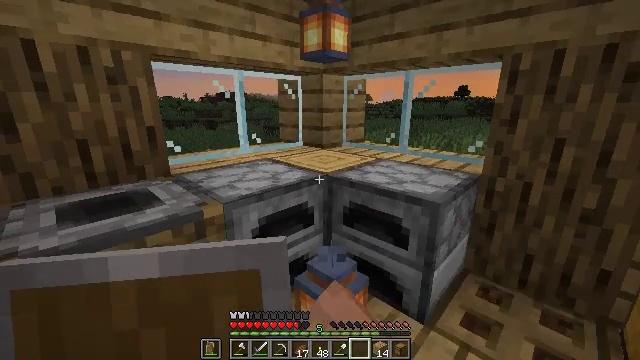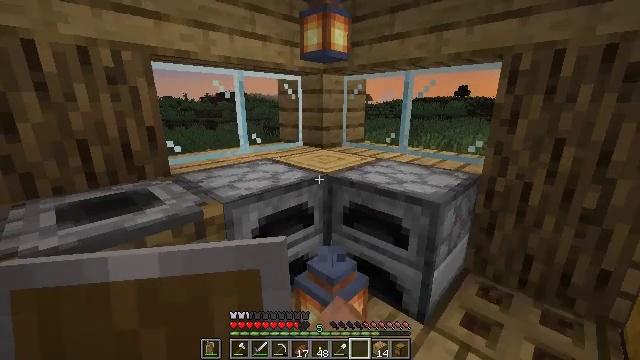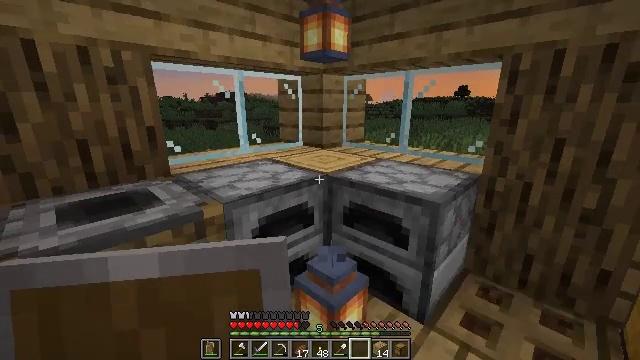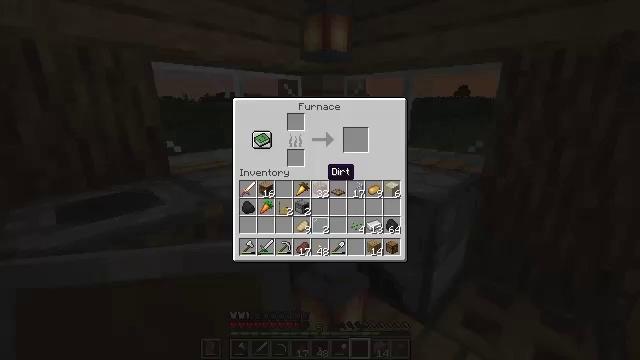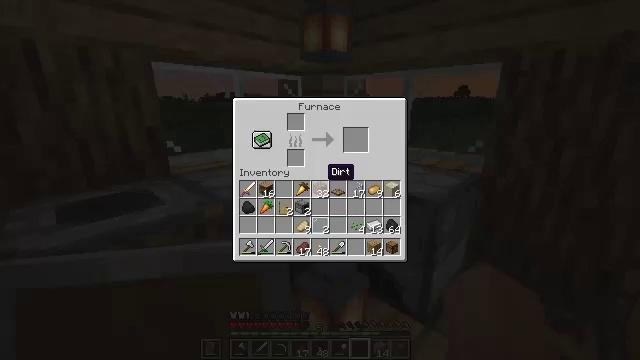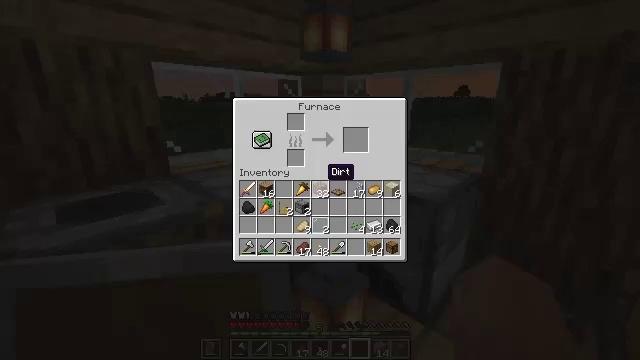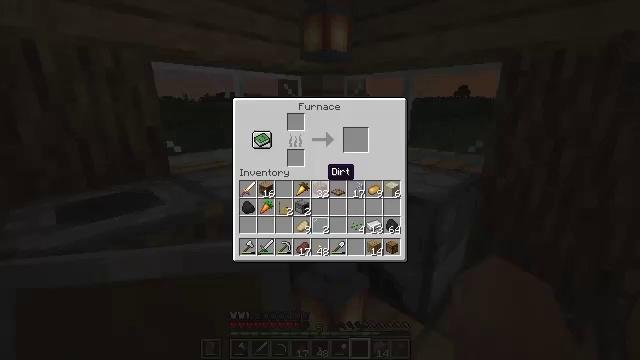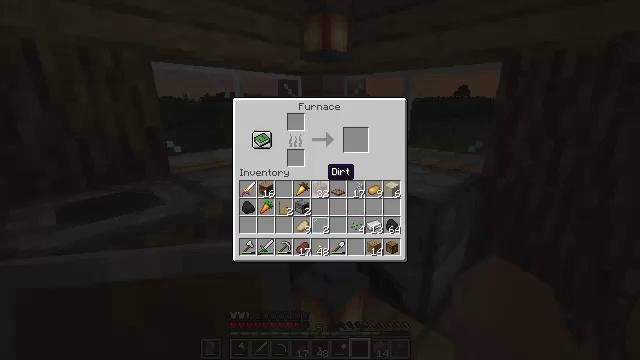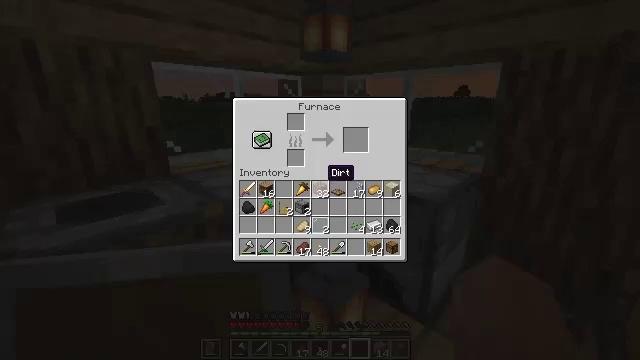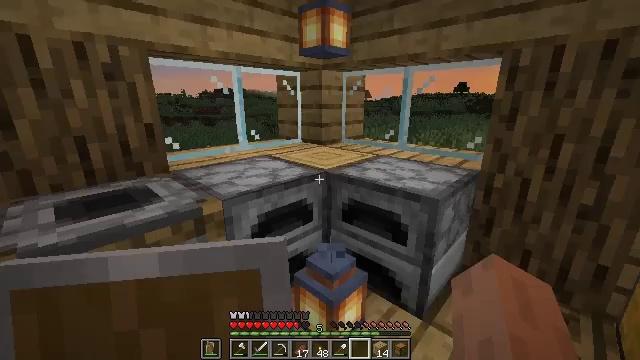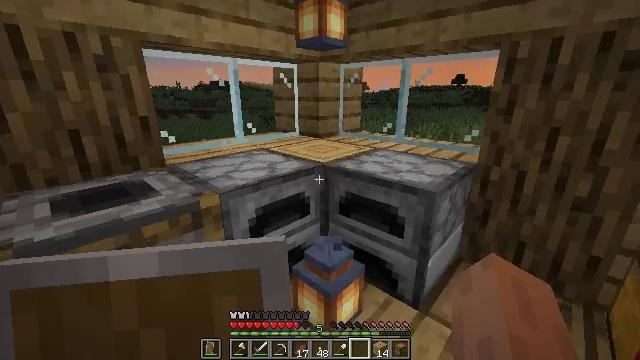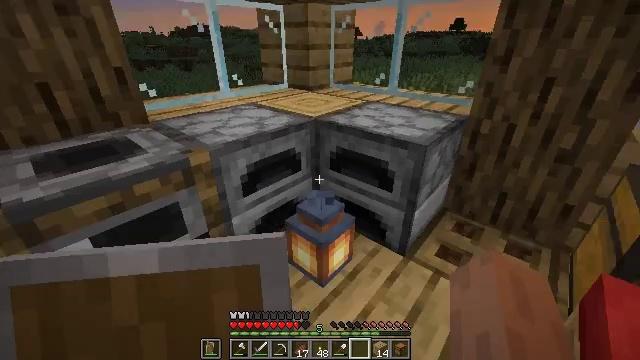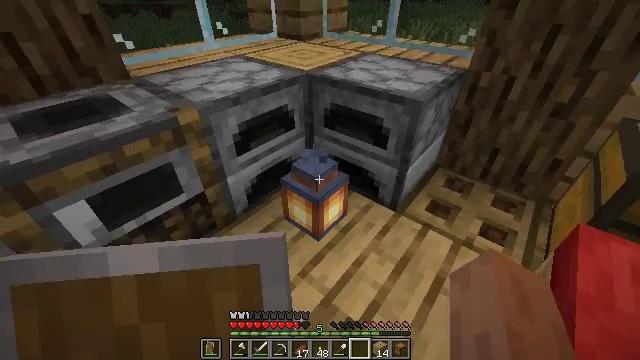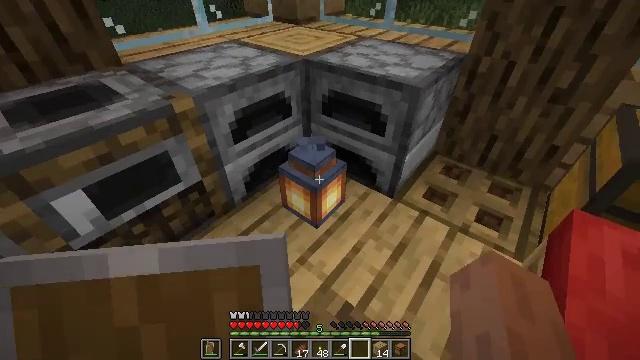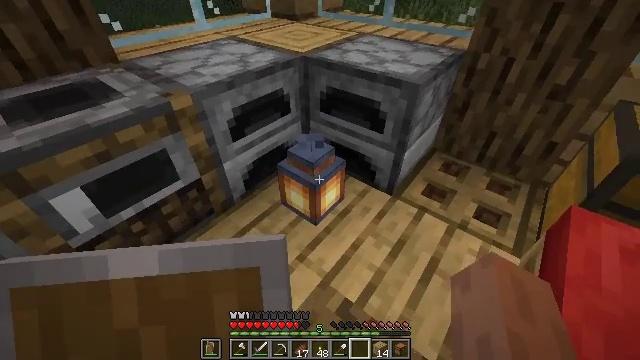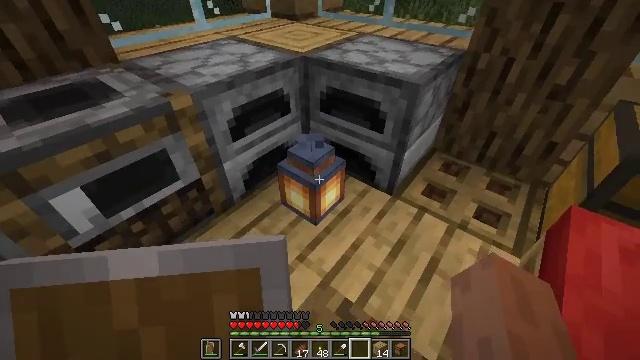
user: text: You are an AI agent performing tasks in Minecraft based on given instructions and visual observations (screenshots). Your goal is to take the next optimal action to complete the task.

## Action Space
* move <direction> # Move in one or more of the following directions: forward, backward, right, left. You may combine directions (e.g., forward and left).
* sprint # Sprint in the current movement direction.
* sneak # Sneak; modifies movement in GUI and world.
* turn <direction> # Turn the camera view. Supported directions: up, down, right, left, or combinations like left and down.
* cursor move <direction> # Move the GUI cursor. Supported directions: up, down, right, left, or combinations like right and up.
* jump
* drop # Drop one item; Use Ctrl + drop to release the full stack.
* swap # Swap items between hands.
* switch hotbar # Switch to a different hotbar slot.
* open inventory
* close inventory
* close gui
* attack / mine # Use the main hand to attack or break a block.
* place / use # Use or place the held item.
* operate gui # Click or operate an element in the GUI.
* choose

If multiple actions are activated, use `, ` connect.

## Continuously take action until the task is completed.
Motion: motion action
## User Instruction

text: Gather the lantern to use it later.
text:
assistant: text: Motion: no_op
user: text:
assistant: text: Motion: no_op
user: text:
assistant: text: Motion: open gui
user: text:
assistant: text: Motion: no_op
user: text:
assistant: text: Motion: no_op
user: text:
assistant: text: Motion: no_op
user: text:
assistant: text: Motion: no_op
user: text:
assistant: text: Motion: no_op
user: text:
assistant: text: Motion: no_op
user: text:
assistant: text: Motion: turn down, close gui
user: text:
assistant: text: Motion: turn right and down, open inventory
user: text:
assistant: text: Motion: turn right and down
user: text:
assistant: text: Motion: turn down
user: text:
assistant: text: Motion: no_op
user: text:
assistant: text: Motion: no_op
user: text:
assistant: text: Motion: move back, turn left and up
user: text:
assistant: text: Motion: move back, turn left and up
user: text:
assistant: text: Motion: move back, turn up
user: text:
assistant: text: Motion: move back
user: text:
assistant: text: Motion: no_op
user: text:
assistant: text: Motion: no_op
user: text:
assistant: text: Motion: no_op
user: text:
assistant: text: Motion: no_op
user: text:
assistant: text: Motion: no_op
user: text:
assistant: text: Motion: no_op
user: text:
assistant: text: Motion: no_op
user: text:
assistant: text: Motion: no_op
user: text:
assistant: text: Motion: no_op
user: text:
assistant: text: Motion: no_op
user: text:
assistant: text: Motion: no_op